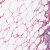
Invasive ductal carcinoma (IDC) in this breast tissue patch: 1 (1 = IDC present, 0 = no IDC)